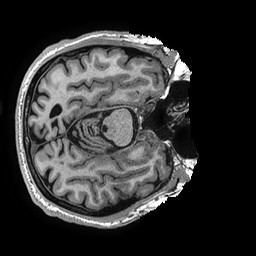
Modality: T1w
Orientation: axial
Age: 67
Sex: male
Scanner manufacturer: ge
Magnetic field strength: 3 T
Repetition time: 0.006952 s
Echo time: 0.00292 s